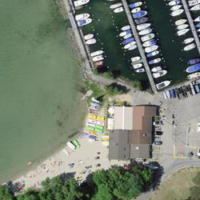
EUNIS habitat code: 14
Species observed at this site:
Chroicocephalus ridibundus
Phalacrocorax carbo
Larus michahellis
Podiceps cristatus
Cygnus olor
Fulica atra
Gavia arctica
Anas platyrhynchos
Mergus merganser
Sporobolus indicus